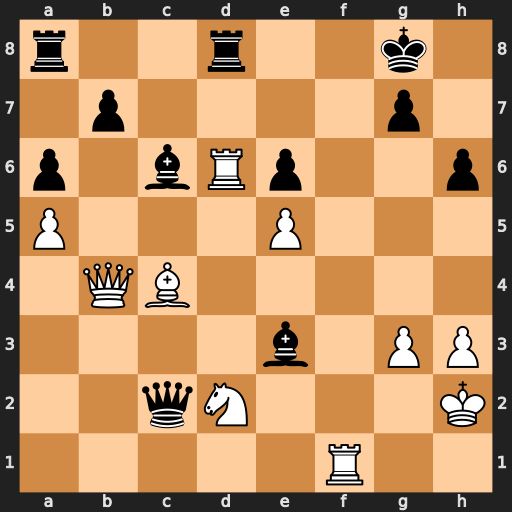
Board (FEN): r2r2k1/1p4p1/p1bRp2p/P3P3/1QB5/4b1PP/2qN3K/5R2
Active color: w
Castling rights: -
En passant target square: -
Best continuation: Bxe6+ Kh7 Bf5+ Qxf5 Rxf5